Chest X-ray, AP view. Patient: 54 years old, sex M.
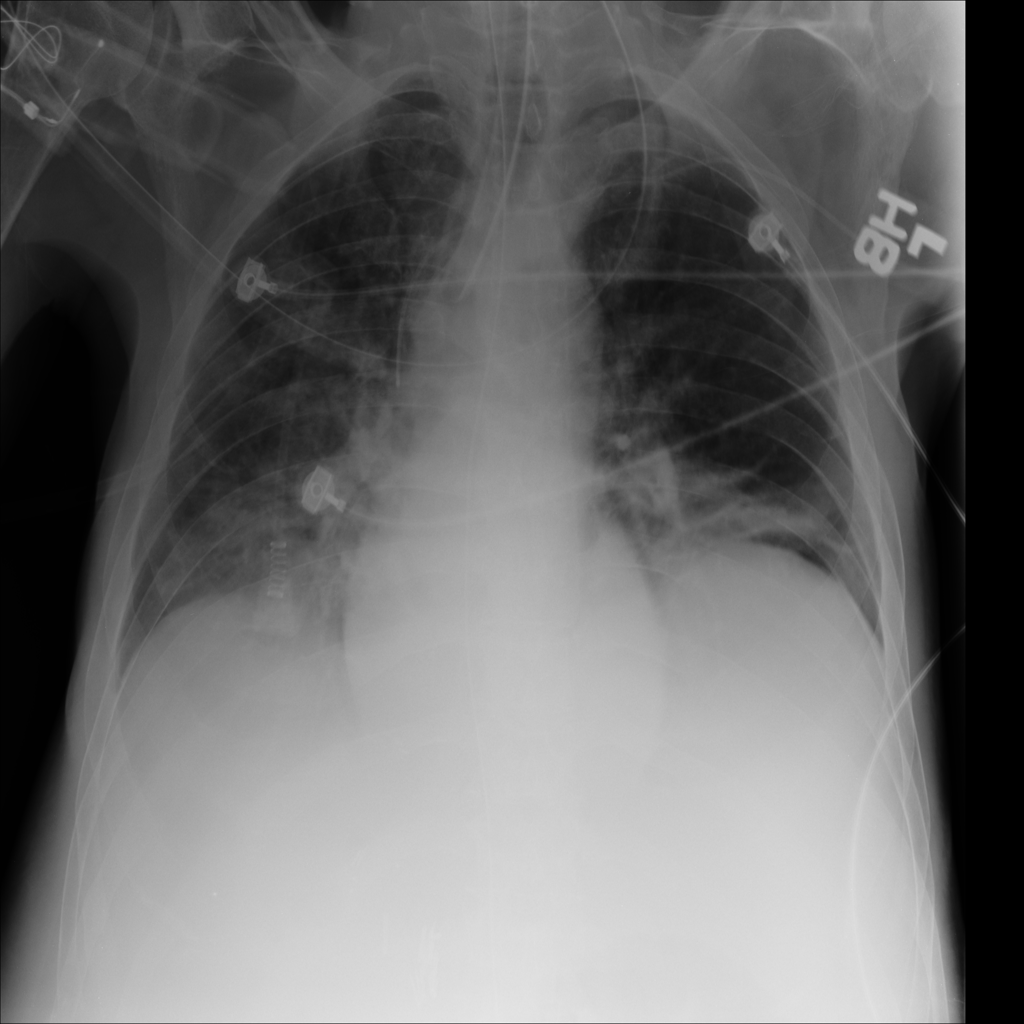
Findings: Atelectasis